Interaction volume radius: 5 \u00c5
Interaction volume height: 25 \u00c5
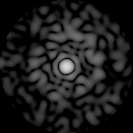
Disorder parameter: 0.81